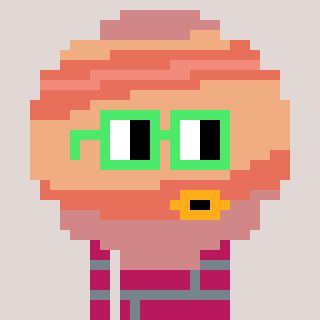
a pixel art character with square light green glasses, a jupiter-shaped head and a darkpink-colored body on a warm background